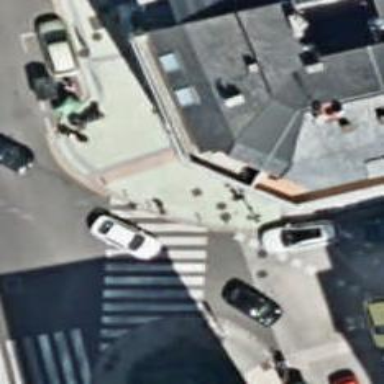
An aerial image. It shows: Crossing with traffic signals.